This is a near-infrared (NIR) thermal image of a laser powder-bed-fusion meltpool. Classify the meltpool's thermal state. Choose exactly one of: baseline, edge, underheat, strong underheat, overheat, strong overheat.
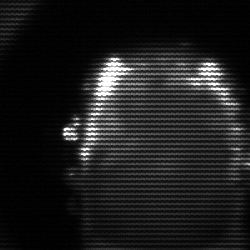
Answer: baseline